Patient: sex M, age 60
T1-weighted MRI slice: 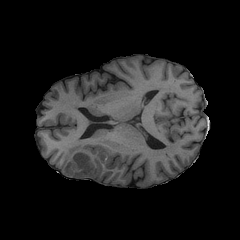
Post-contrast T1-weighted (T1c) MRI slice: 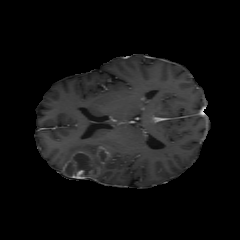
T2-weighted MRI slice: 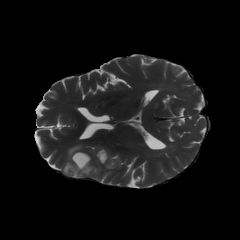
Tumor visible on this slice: yes
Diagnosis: Glioblastoma, IDH-wildtype
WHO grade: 4